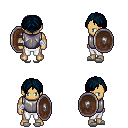
a pixel art fantasy rpg character, male body template, human, tanned skin, steel chest armor, white pants, raven parted hairstyle, white cloth bandages, white slippers, shield, four views (front, back, left, right), 2x2 character sprite sheet, small pixel art, hard edges, no anti-aliasing